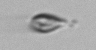
Label: Cryptophyta